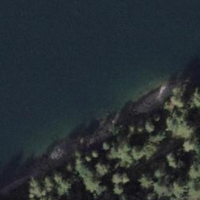
EUNIS habitat code: 14
Species observed at this site:
Saxifraga rotundifolia
Larix decidua
Achillea macrophylla
Polystichum lonchitis